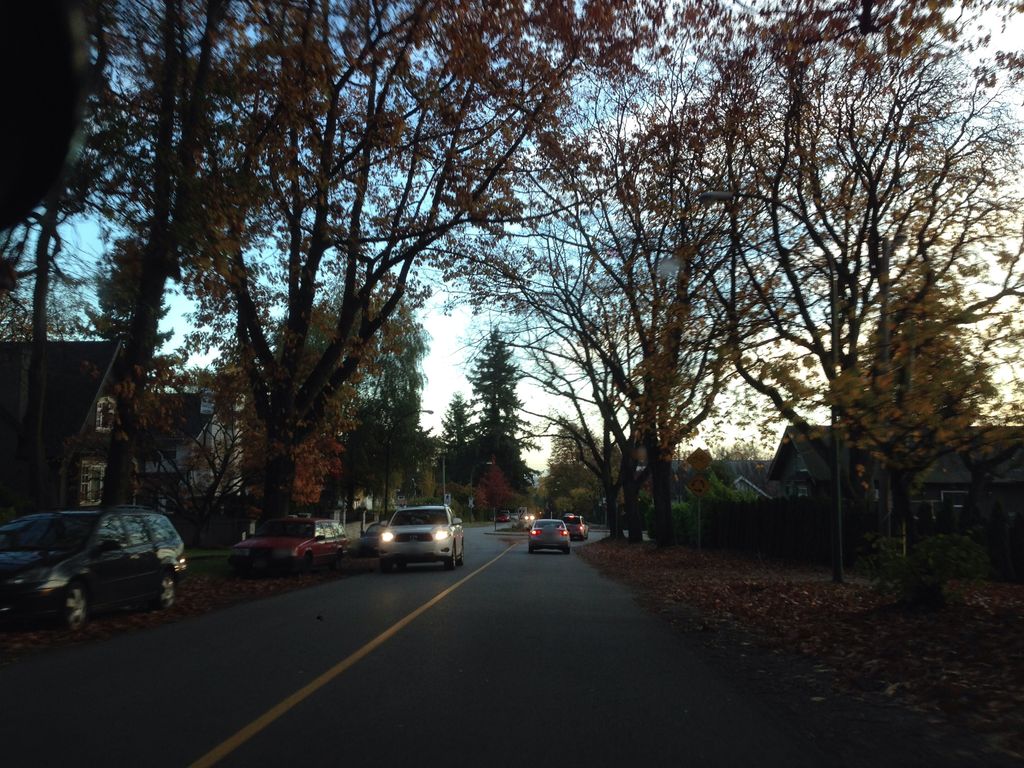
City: vancouver